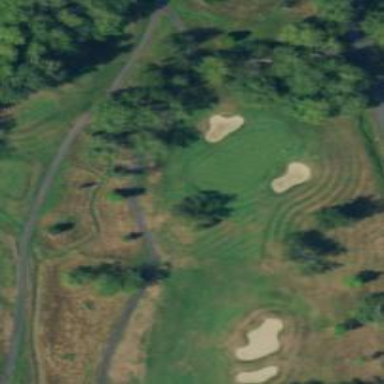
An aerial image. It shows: Footway that doubles as golf path.